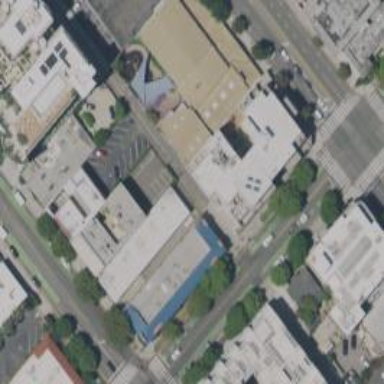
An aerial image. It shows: Commercial building.